Question: I am using angular's ngTable plugin for listing data with pagination. By Pagination I mean Initially the listview should have 20 items followed with a "loadMore" button. Once the user clicks on "loadMore", it should display 10 items followed with again a "loadMore button".For E.g, The total if say is 50 then initially the data would be 20, then would list 10 on each time "loadMore" is clicked.
I have gone through the <URL> but wasn't able to find a convincing solution for my use case. Can you guys please help me out on this. Thanks a lot in advance.
Attaching an image below for the use case reference :-

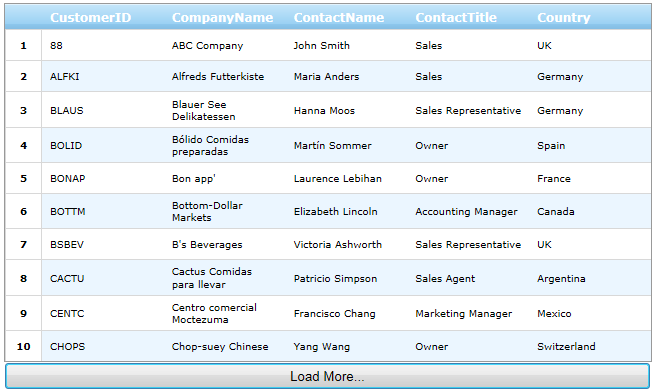
Answer: I came up with an answer which turned out to be pretty easy. All I needed to do was to send an iterated count to the params.count() method. Attaching code for reference.
'''
<button type="button" ng-if="params.count()<params.total()" ng-click="params.count(params.count()+10)" class="btn btn-default">More</button>
'''
being the count that I wanted to show on every click of the button,while 20 being the initial displayed items. Thanks